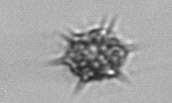
Label: Dictyocha